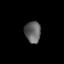
Tissue: lung
Cell type: Others
Senescence score: 0.2346
Nuclear area (px): 337
Mean DAPI intensity: 98.353